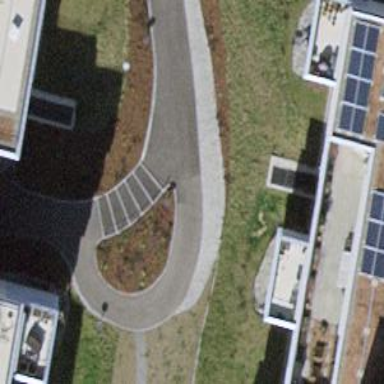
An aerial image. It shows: Asphalt steps along the road.